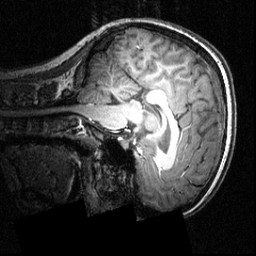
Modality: T1w
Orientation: sagittal
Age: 18
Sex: female
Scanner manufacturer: siemens
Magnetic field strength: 3.951 T
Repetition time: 1.5 s
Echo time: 0.00335 s